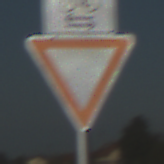
Verkehrszeichen: VorfahrtGewaehren
Zusatzzeichen oben: RichtungsangabeDurchPfeile9
Umgebung: Outdoor, Nature
Tageszeit: MorningAfternoon
Wetter: Clear
Licht: Natural
Jahreszeit: NotSpecified
Kontrast: HighContrast